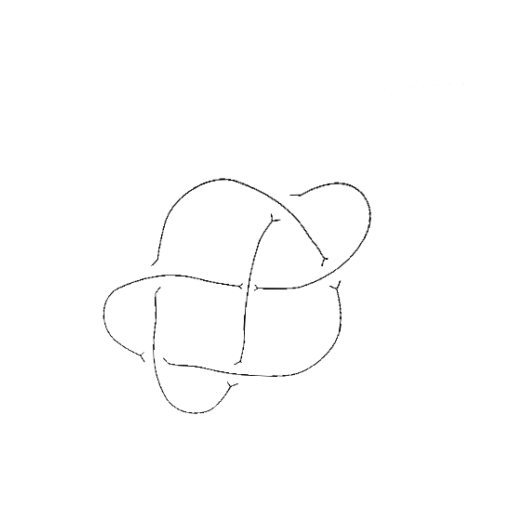
Crossing number: 6